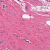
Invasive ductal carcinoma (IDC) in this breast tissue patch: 0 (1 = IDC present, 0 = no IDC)